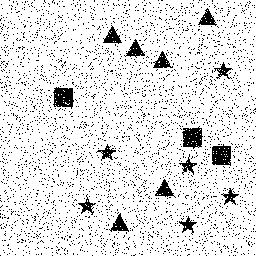
Squares: 3
Triangles: 6
Stars: 6
Total shapes: 15